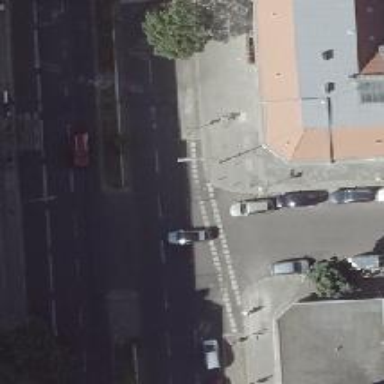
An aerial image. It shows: Asphalt cycleway with uncontrolled crossing. The crossing has markings.